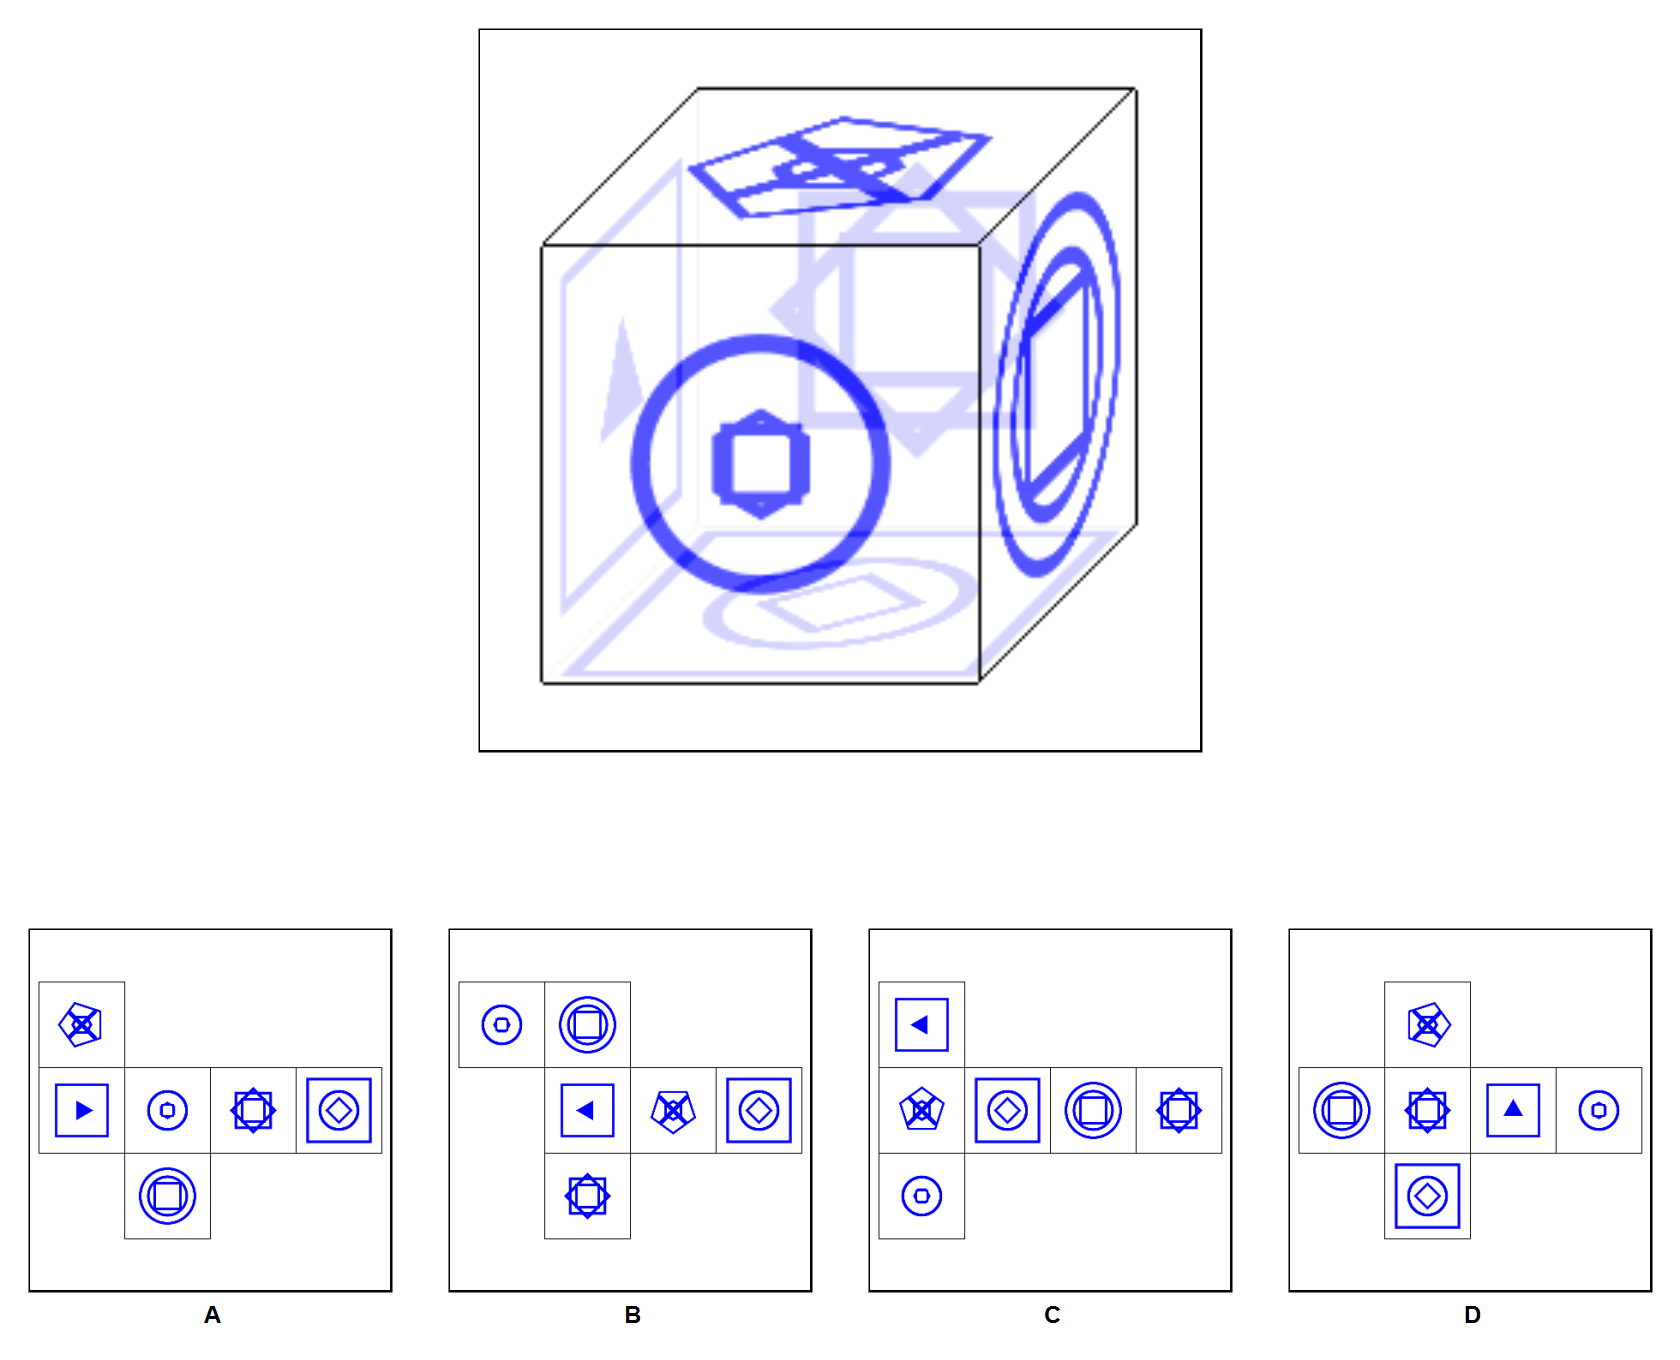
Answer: D